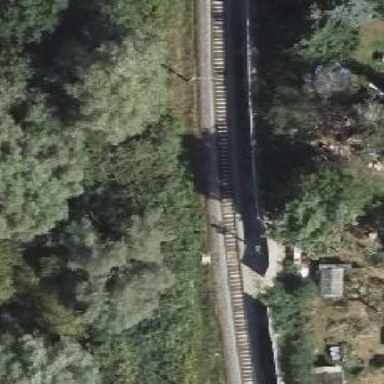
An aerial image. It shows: Railway signal.